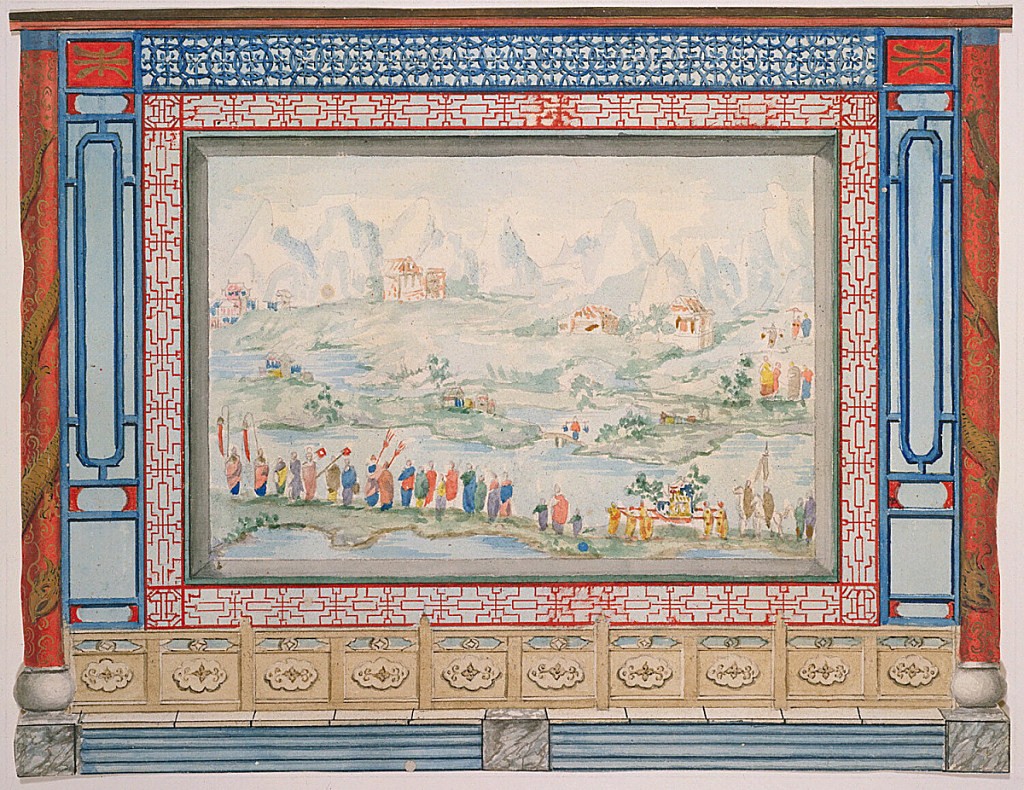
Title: Wall Decoration with Oriental Landscape, probably for Conservatory/Music Room, Royal Pavilion, Brighton
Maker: Frederick Crace, English, 1779–1859
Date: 1815–22
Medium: Brush and watercolor, pen and black ink, graphite on white wove paper
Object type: Drawing
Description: Design for a wall panel, the central area occupied by a large painting of a Chinese landscape with processional figures in the foreground. The painting is enclosed in a border of trellis-work, flanked by narrow vertical panels and columns, entwined by serpents.

Original album associated with this collection still exists: see 1948-40-1 accessory.